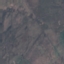
Label: HerbaceousVegetation